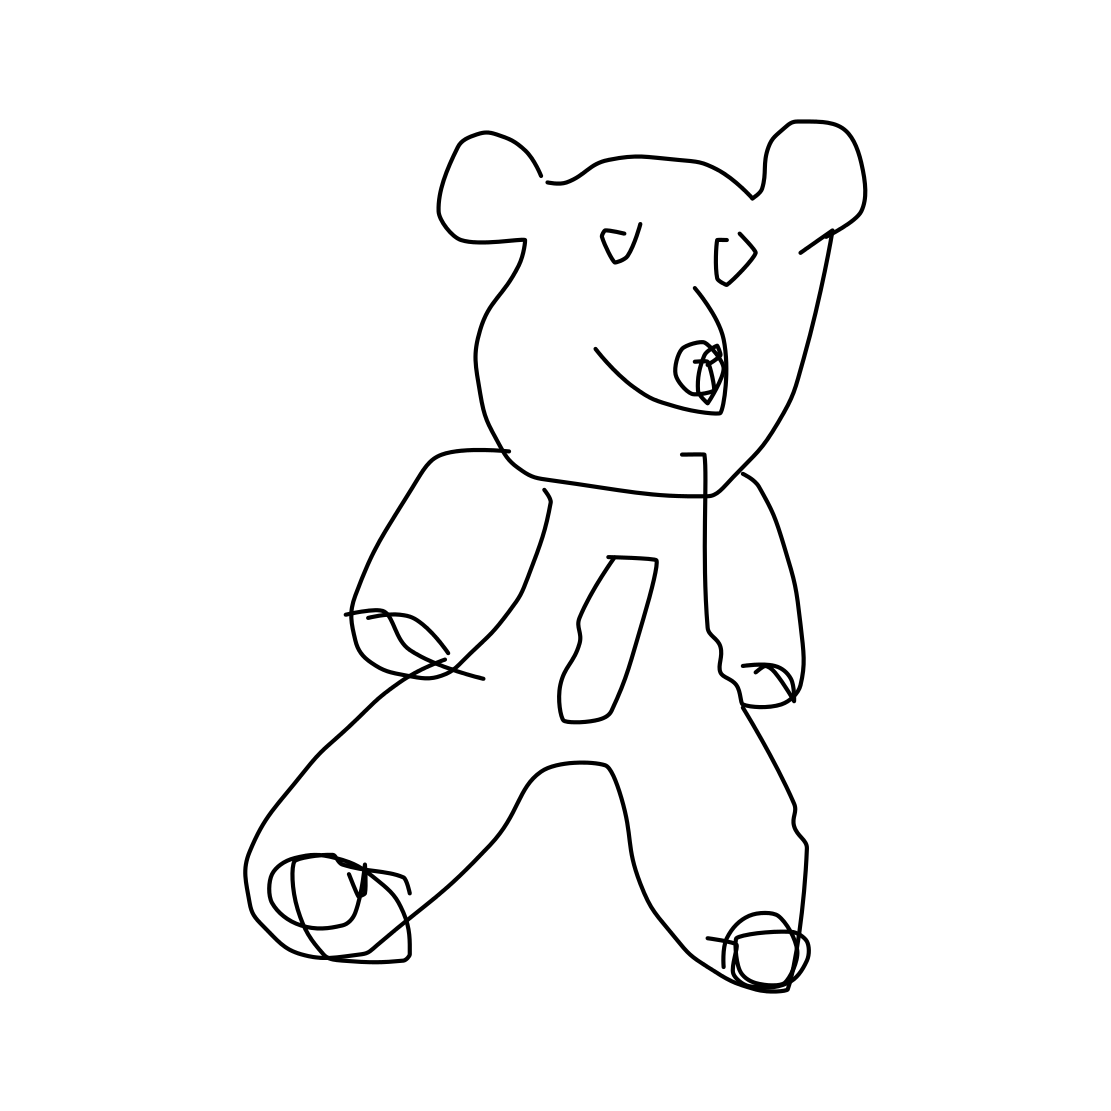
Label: teddy-bear